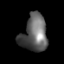
Tissue: lung
Cell type: Others
Senescence score: 0.239
Nuclear area (px): 915
Mean DAPI intensity: 99.295